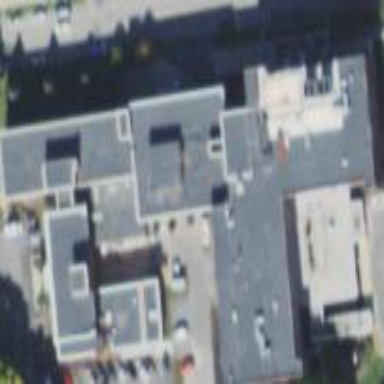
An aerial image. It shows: Hospital building.